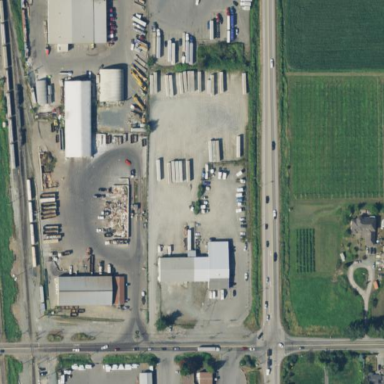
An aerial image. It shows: Industrial area.